Question: I am using the Grid layout in Bootstrap.
How do I make a particular control(say text area) span for 3 rows in this grid design?
Is it possible with Grid layout?

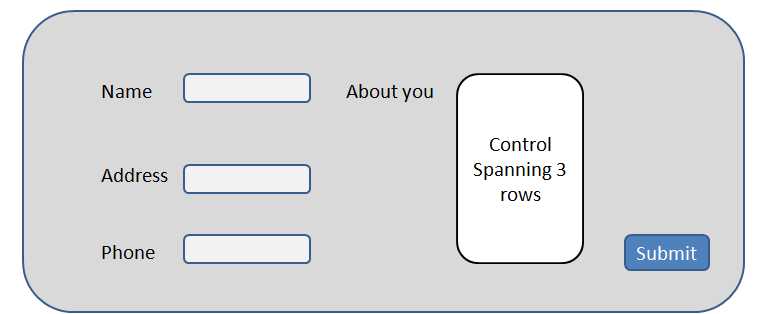
Answer: You essentially want to use a nested grid or a form group.
First, split the page into two columns, the left with more than one row and the right with only one row. In the provided example, I demonstrate how you could use a form group in the left column to get the labels/inputs exactly as in your diagram.
'''
<div class="row">
<!-- Left Column -->
<div class="col-sm-6">
<form class="form-horizontal" role="form">
<div class="form-group">
<label class="col-sm-3 control-label">Input 1</label>
<div class="col-sm-9">
<input type="text" class="form-control">
</div>
</div>
<div class="form-group">
<label class="col-sm-3 control-label">Input 2</label>
<div class="col-sm-9">
<input type="text" class="form-control">
</div>
</div>
<div class="form-group">
<label class="col-sm-3 control-label">Input 3</label>
<div class="col-sm-9">
<input type="text" class="form-control">
</div>
</div>
</form>
</div>
<!-- Right Column -->
<div class="col-sm-6">
<textarea class="form-control" rows="3"></textarea>
</div>
</div>
'''
## See this working Plnkr example
-
If instead you wanted to use a nested grid to get the same effect, you would just define a new grid with rows/columns inside the left column.